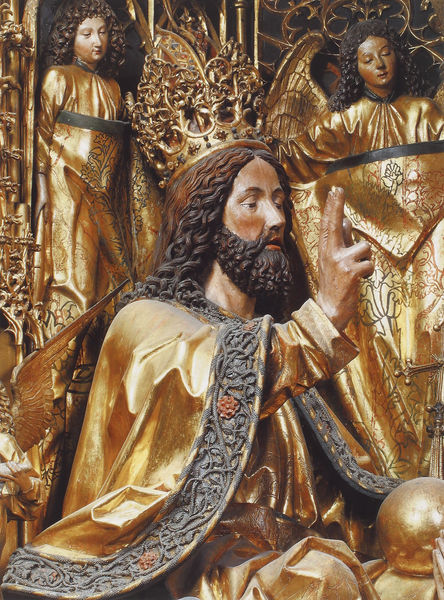
Titel: Hochaltar in der Wallfahrts- und Pfarrkirche St. Wolfgang
Künstler: Michael Pacher
Standort: Sankt Wolfgang am Abersee, Pfarrkirche St. Wolfgang (EU - AUT - Salzkammergut)
Schlagwörter: flügel, hand, mann, umhang, blumen, braun, finger, haar, schwarz, ornament, bart, band, barock, gold, krone, locken, engel, skulptur, figuren, zeigefinger, faltenwurf, plastisch, jesus, christlich, erhoben, segen, sakral, schnitzwerk, weltkugel